Question: There are good examples how to overlay vector/raster maps on raster layers like <URL>. But the legends are missing in the merged graphic. In the example 'rproblv' has a legend but 'migmaplv + rproblv' not.
Is there a easy way to combine two 'levelplot' or 'spplot' objects and preserve one or both legends in the result?
From <URL>
'''
library(utils); library(colorRamps); library(rgdal);
library(raster); library(dismo); library(rasterVis)
download.file(
"https://dl.dropboxusercontent.com/u/<PHONE>/rprob520.tif",
"rprob520.tif", method = "curl")
rprob <- raster("rprob520.tif")
rprobGM <- projectRaster(from = rprob, crs = CRS("+init=epsg:3857"))
migmap <- gmap(x = rprob, type = "hybrid", zoom = 5)
migmaplv <- levelplot(
migmap, maxpixels = ncell(migmap),
col.regions = migmap@legend@colortable,
at = 0:255, panel = panel.levelplot.raster, interpolate = TRUE,
colorkey = FALSE, margin = FALSE)
rproblv <- levelplot(
rprobGM, margin = FALSE, contour = TRUE,
par.settings = rasterTheme(region = matlab.like(n = 10)),
alpha.regions = 0.35, at = (0:10)/10,
main = "p(dep > 1kg/m2 per eruption event)")
print(migmaplv + rproblv)
'''

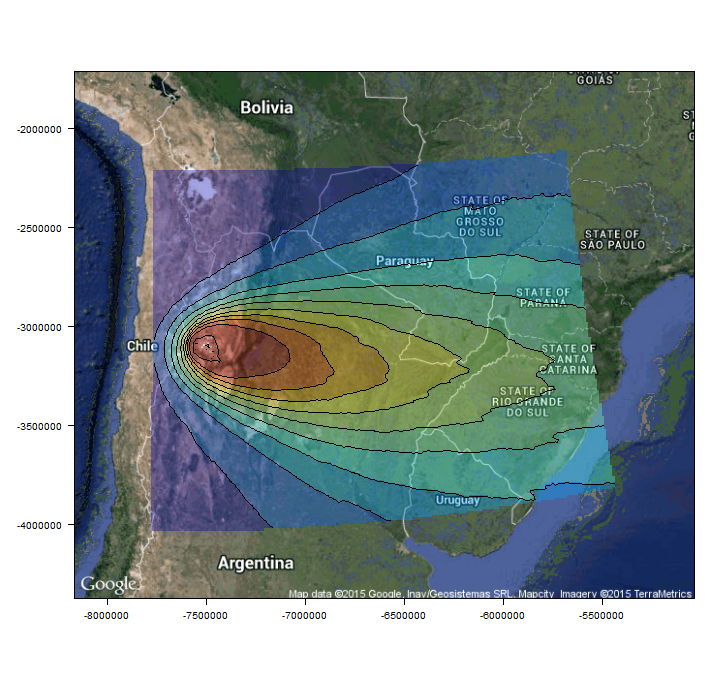
Answer: Use the 'as.layer' function with 'under = TRUE':
'''
rproblv + as.layer(migmaplv, under = TRUE)
'''